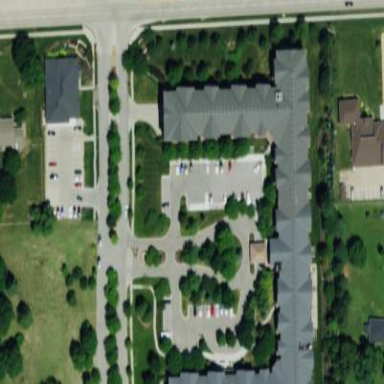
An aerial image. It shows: Building.